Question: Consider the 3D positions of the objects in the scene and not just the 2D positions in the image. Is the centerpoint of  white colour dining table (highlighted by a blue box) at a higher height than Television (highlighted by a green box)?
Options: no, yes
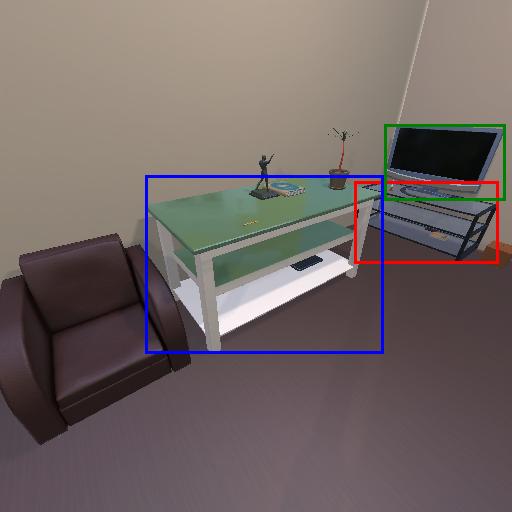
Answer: no